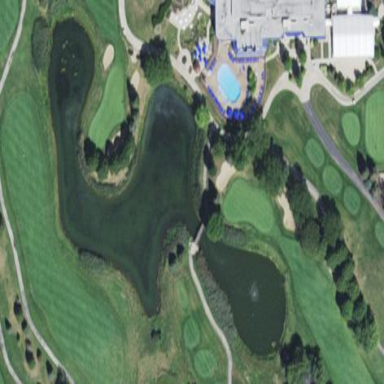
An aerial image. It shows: Water hazard on golf course.